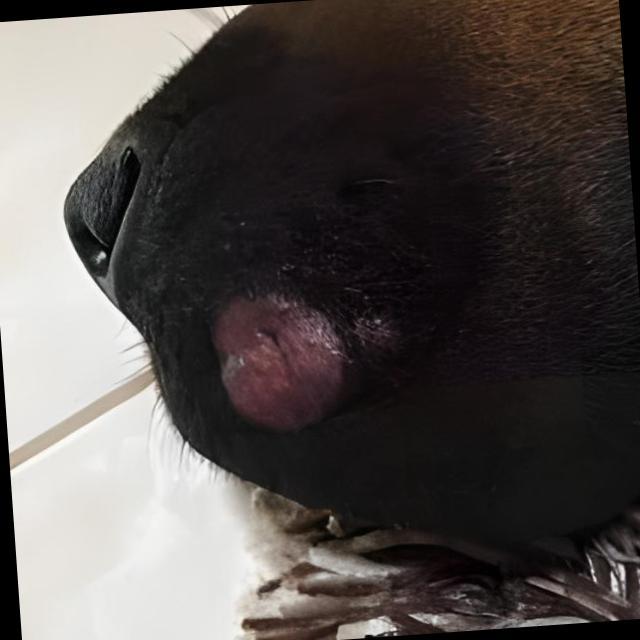
Canine dermatitis — inflammation of the skin presenting with erythema, pruritus, papules, and excoriation. May be allergic, contact, or atopic in origin.